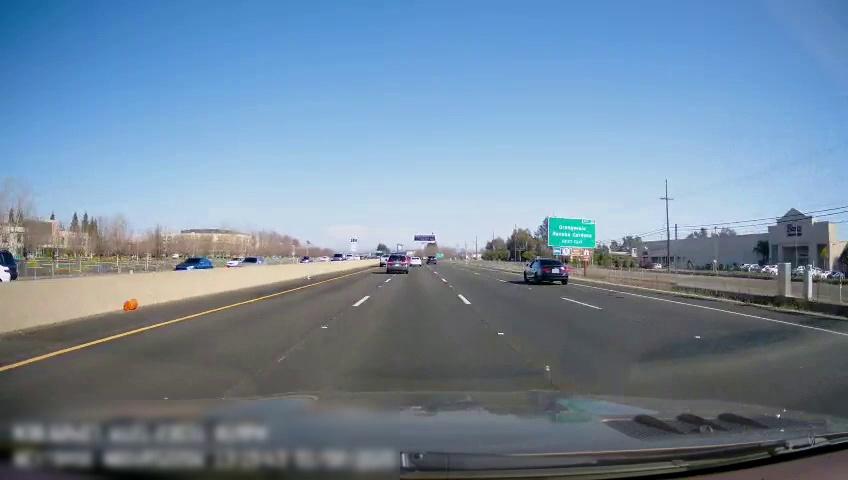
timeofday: Day
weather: Sunny
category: Drivable Space
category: Vehicles | SUV
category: Vehicles | Truck
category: Vehicles | Car
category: Vehicles | Car
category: Vehicles | SUV
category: Vehicles | Car
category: Vehicles | Car
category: Vehicles | SUV
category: Vehicles | SUV
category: Lanes | Current Lane
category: Lanes | Current Lane
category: Lanes | Current Lane
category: Lanes | Alternate Lane
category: Lanes | Alternate Lane
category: Lanes | Alternate Lane
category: Traffic | Signs